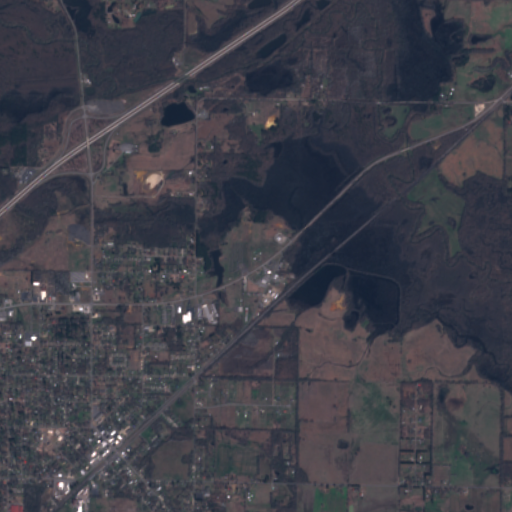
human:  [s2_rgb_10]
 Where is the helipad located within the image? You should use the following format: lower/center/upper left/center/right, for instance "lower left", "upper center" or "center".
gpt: The helipad is located in the lower left of the image.
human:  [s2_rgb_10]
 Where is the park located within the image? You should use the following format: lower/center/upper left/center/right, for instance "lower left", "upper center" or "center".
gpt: The park is located in the lower left of the image.
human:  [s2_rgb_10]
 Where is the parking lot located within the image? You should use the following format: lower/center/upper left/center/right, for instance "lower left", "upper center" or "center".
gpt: The parking lot is located in the lower left of the image.
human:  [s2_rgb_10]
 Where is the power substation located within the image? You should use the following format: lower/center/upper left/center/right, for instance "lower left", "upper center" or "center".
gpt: The power substation is located in the upper center of the image.
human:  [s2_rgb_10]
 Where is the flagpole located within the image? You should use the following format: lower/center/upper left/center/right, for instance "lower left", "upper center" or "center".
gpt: The flagpole is located in the lower left of the image.
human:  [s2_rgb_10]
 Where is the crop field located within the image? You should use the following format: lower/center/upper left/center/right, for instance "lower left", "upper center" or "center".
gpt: There is no crop field in the image.